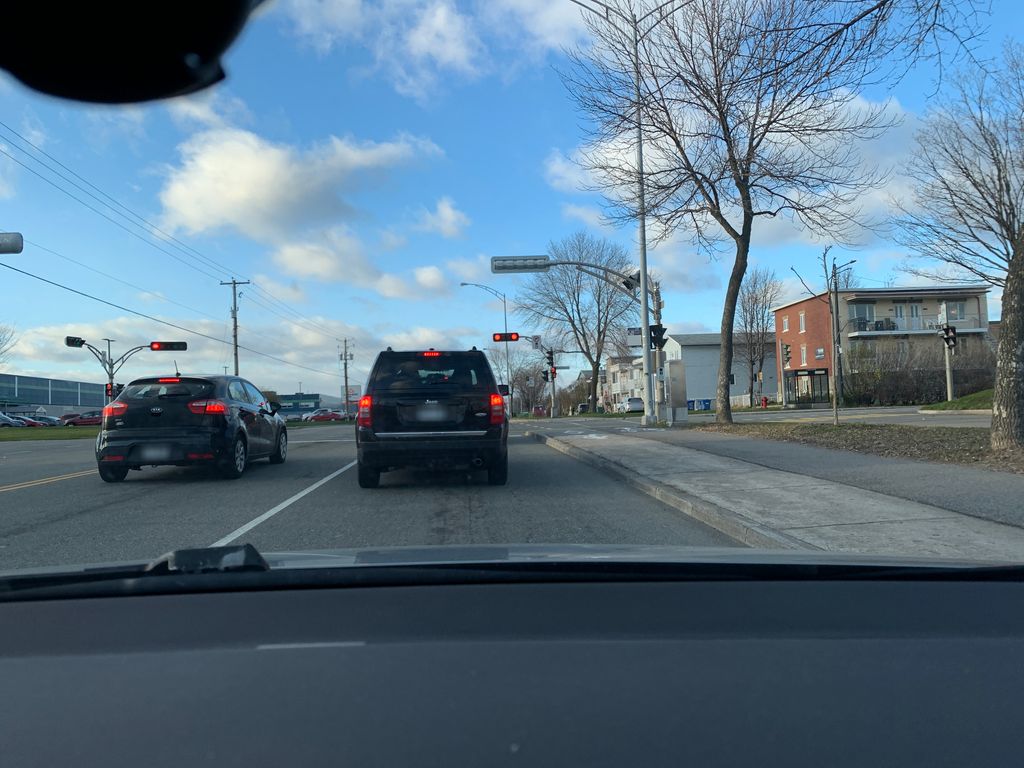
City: quebec_city